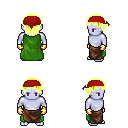
a pixel art fantasy rpg character, male body template, dark elf, purple skin, green cape, robe skirt, gold plain hairstyle, red bandana, gold gloves, four views (front, back, left, right), 2x2 character sprite sheet, small pixel art, hard edges, no anti-aliasing